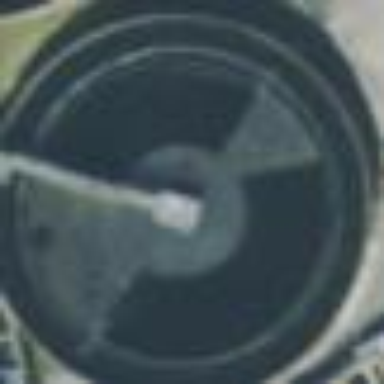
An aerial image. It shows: Body of wastewater.